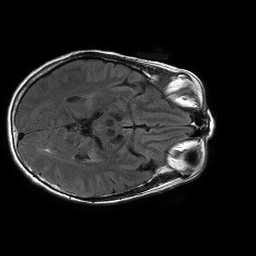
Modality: FLAIR
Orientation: axial
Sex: female
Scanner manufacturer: philips
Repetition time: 11 s
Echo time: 0.125 s